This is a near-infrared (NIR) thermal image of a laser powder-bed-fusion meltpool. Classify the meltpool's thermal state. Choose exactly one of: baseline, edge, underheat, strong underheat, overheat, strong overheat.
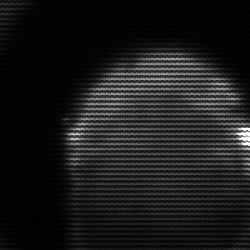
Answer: edge